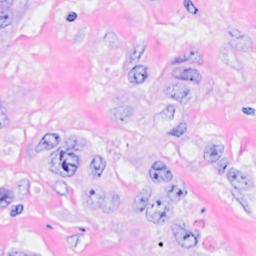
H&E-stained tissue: Breast